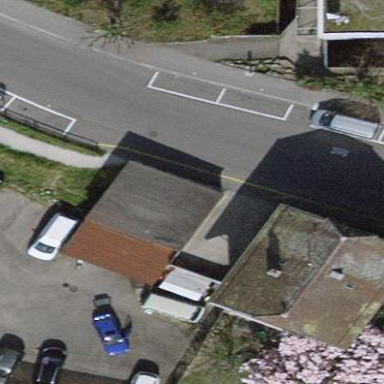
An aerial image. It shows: Group of garages.